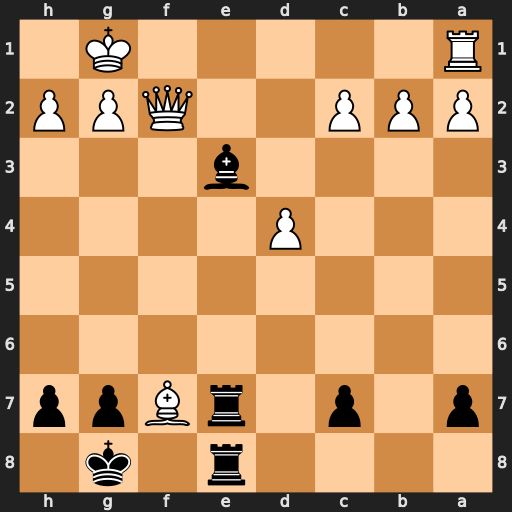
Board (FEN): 4r1k1/p1p1rBpp/8/8/3P4/4b3/PPP2QPP/R5K1
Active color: b
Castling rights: -
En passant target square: -
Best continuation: Rxf7 Qxe3 Rxe3